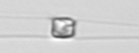
Label: Chaetoceros_similis